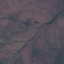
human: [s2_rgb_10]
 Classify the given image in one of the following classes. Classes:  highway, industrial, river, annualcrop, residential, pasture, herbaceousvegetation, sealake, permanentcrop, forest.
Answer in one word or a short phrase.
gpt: HerbaceousVegetation